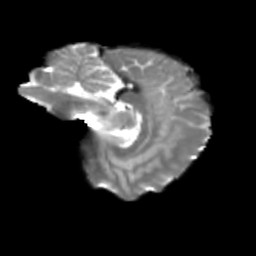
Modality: T2w
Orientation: sagittal
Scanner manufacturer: siemens
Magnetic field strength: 3 T
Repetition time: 4 s
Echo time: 0.0594 s